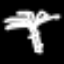
Label: palm tree